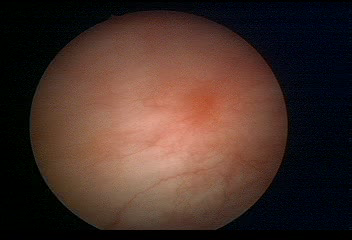
Modality: WLC
Class: Normal mucosa
Bladder cancer association: No